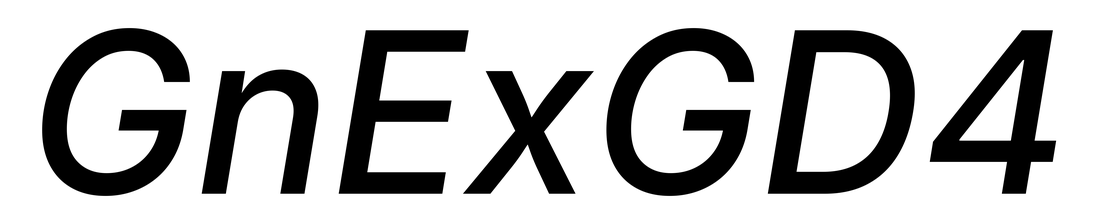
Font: Inter-Italic_Medium_Italic